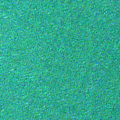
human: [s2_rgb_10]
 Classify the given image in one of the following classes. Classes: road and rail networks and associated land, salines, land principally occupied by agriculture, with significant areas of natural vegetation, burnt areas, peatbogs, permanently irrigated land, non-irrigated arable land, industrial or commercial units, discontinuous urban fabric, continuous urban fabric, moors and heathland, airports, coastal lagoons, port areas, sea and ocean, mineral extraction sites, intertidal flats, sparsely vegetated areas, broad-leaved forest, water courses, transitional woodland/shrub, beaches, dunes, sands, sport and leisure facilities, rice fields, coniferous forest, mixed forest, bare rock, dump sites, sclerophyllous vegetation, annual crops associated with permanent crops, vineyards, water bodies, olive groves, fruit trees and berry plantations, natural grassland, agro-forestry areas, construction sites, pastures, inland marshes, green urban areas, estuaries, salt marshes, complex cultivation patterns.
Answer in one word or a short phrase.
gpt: sea and ocean